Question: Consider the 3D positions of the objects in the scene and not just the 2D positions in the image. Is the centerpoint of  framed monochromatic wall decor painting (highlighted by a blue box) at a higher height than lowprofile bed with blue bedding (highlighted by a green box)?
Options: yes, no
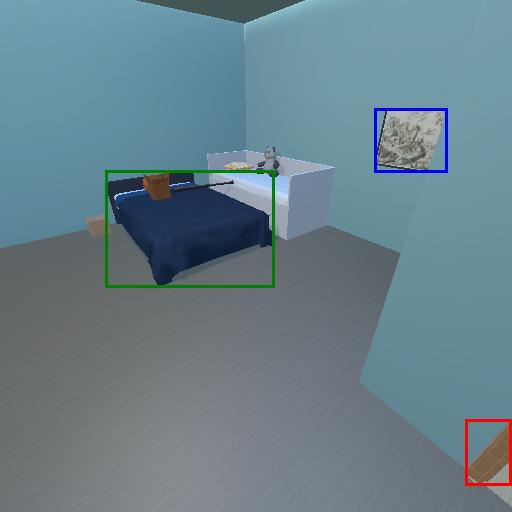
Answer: yes